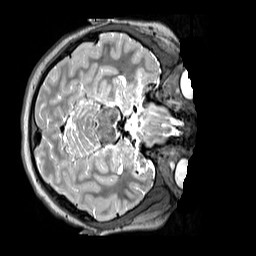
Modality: T2w
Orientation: axial
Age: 13
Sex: female
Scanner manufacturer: siemens
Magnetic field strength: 3 T
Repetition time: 3.2 s
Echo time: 0.408 s